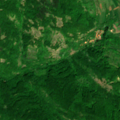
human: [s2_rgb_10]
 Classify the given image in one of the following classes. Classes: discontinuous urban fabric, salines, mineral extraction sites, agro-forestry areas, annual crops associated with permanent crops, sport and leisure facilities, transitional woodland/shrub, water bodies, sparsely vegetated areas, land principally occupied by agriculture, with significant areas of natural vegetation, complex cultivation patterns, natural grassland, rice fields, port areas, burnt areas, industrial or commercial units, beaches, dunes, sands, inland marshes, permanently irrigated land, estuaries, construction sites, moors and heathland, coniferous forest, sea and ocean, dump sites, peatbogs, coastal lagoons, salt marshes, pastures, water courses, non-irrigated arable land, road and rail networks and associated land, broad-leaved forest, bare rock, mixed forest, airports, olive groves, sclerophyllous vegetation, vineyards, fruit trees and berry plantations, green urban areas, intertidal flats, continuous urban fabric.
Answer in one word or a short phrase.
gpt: complex cultivation patterns, broad-leaved forest, transitional woodland/shrub